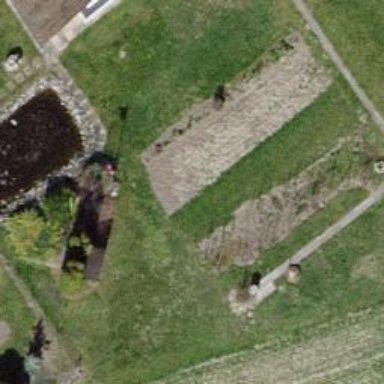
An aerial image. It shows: Allotments area.